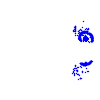
Particle: electron